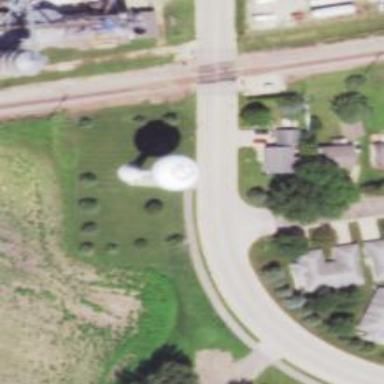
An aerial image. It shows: Water tower that is man-made.